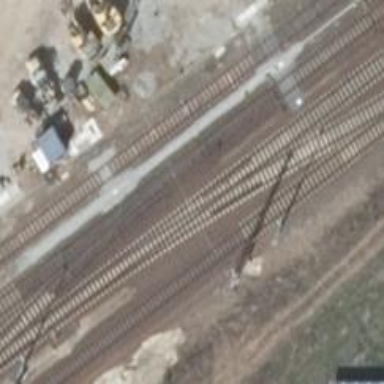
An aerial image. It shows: Railway signal.